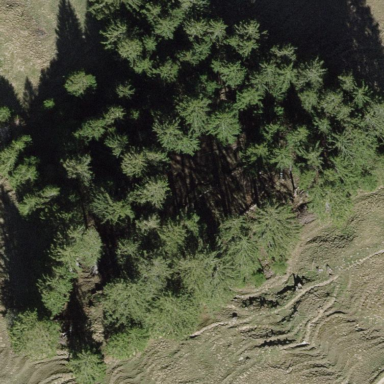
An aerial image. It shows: Forest area.